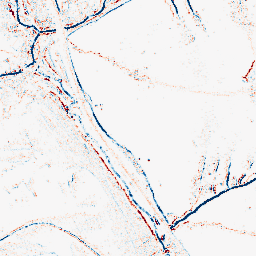
Category: morphological
Decomposition family: morphological_square
Decomposition parameters: operation: average
size: 3
Upsampling method: sinc_blackman
Upsampling parameters: scale: 2
kernel_size: 8
Upsampling scale: 2